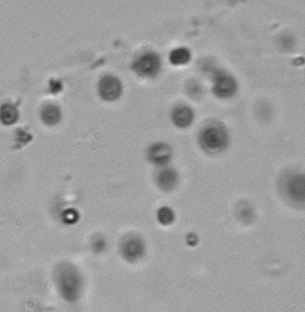
Label: Phaeocystis